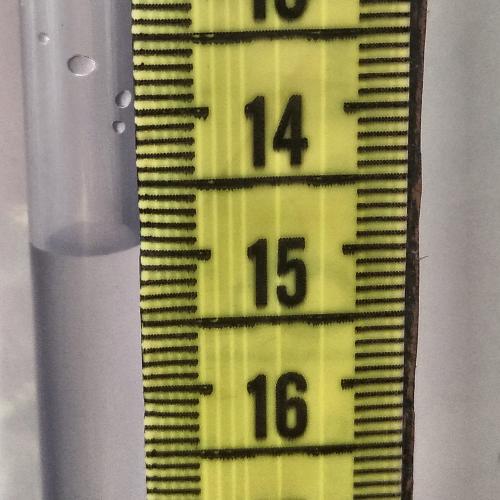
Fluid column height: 15.0 cm